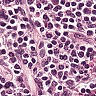
Metastatic tissue present: no